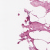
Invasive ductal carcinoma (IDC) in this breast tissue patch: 0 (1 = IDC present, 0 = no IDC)